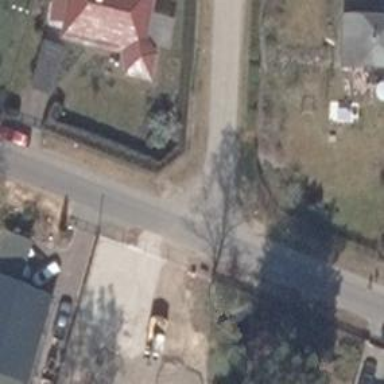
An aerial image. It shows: Residential road with asphalt surface. There is sidewalk alongside.